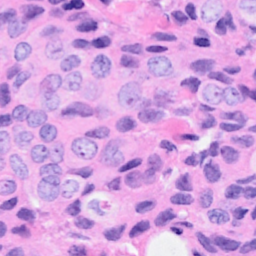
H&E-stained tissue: Breast